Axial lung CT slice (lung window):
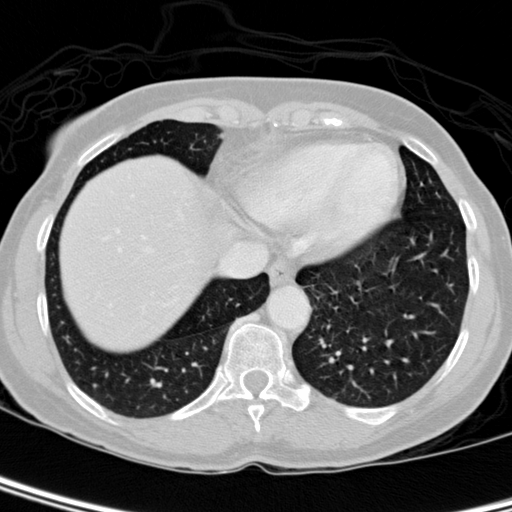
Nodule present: no